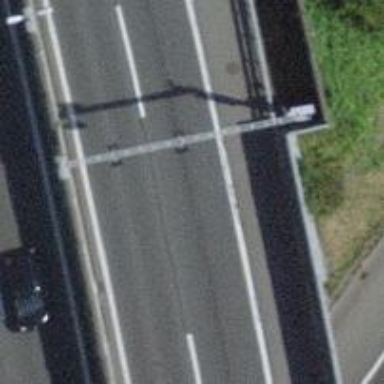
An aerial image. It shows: Gantry structure.